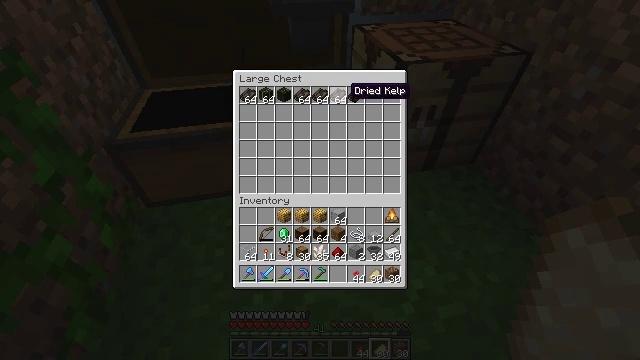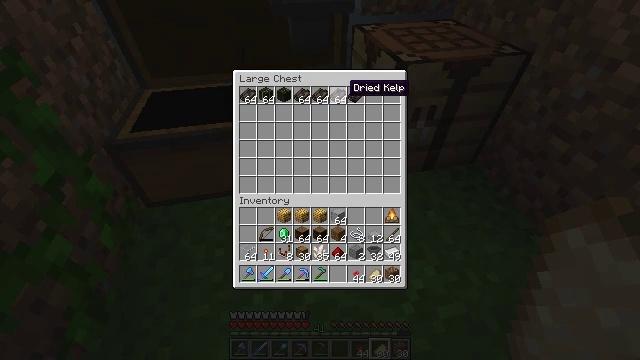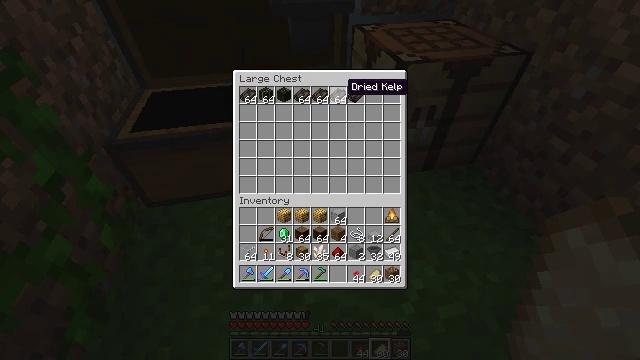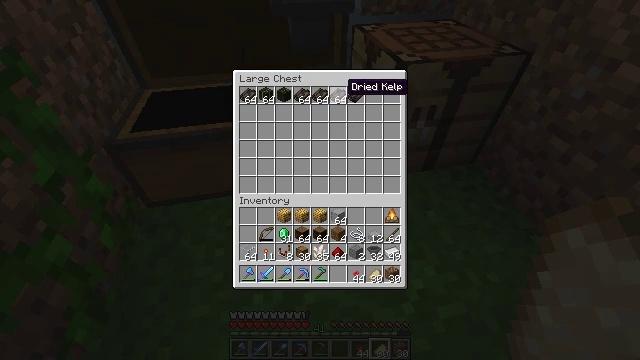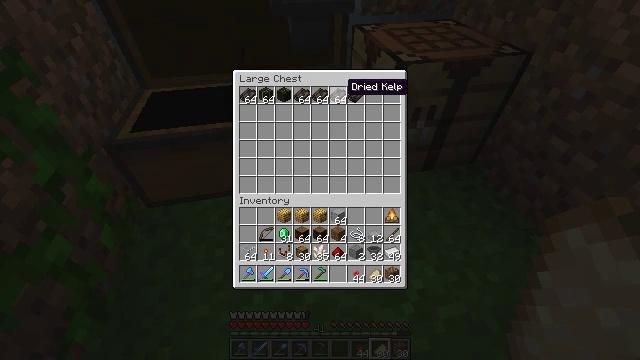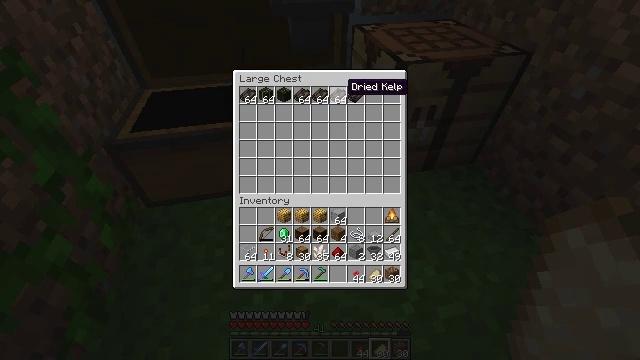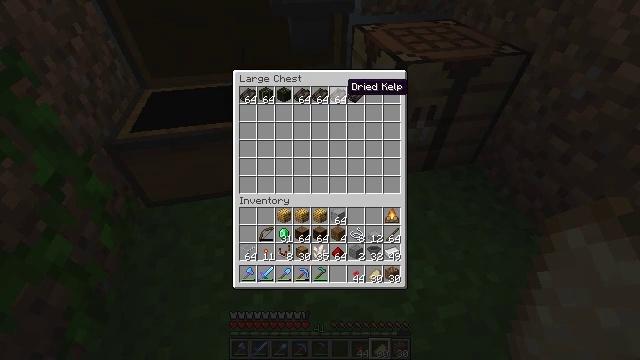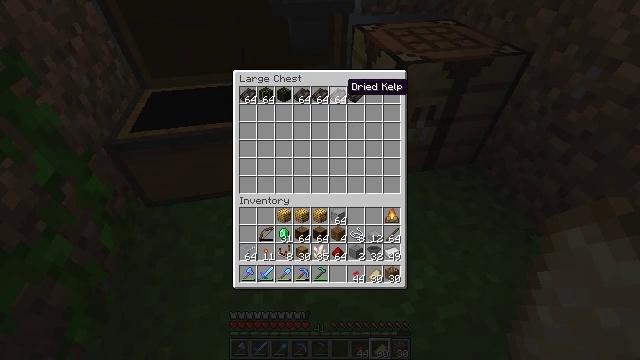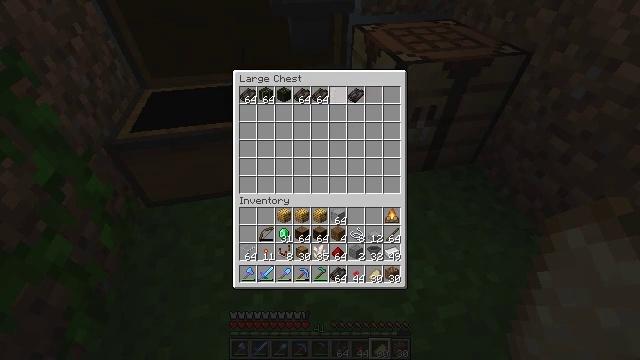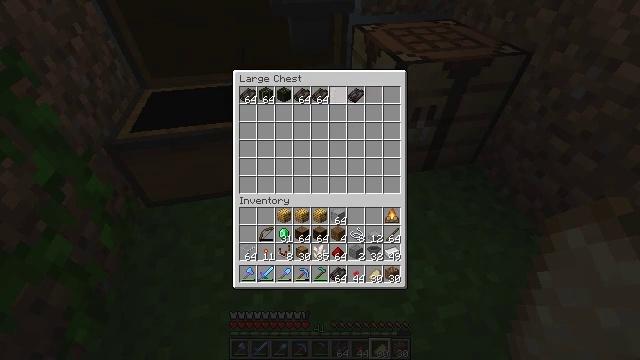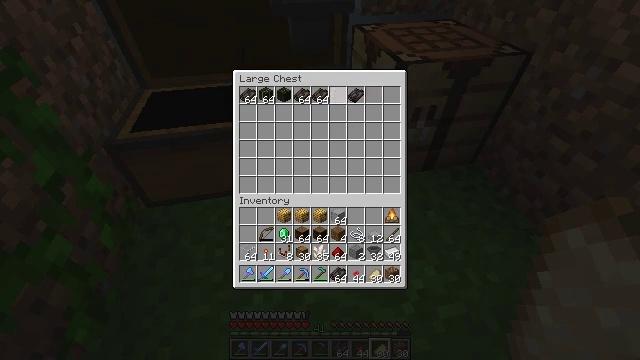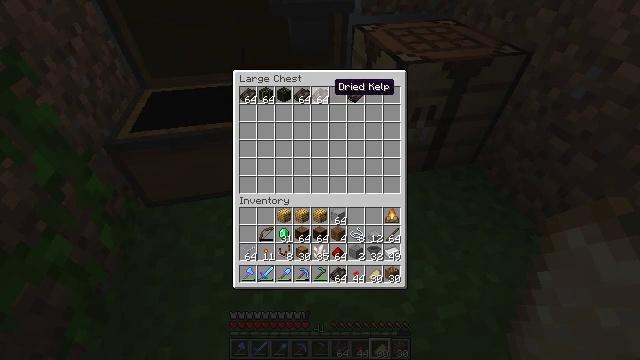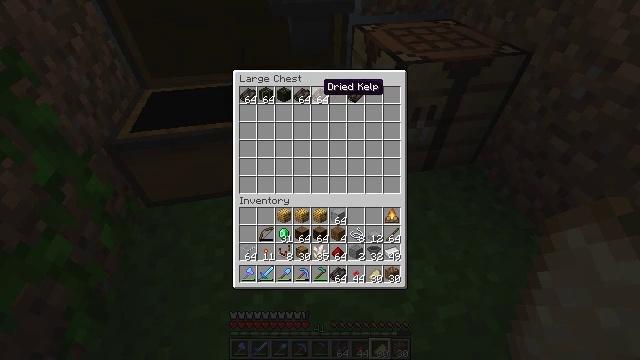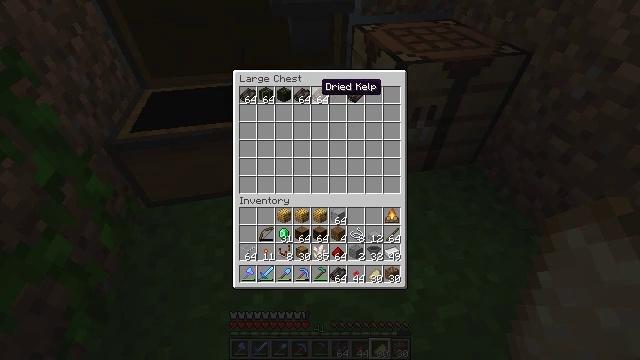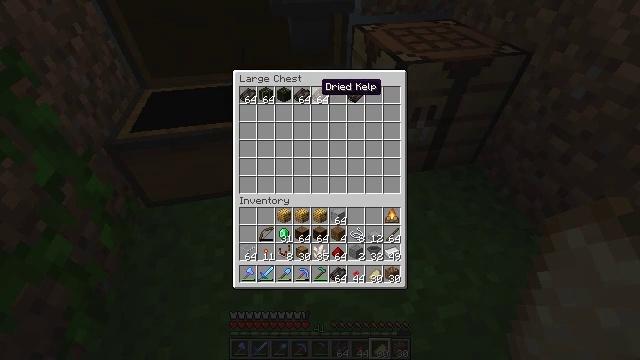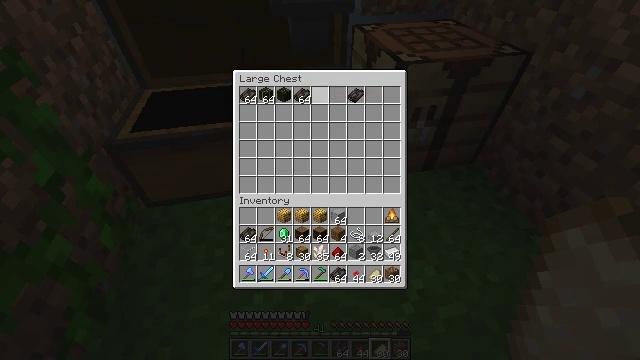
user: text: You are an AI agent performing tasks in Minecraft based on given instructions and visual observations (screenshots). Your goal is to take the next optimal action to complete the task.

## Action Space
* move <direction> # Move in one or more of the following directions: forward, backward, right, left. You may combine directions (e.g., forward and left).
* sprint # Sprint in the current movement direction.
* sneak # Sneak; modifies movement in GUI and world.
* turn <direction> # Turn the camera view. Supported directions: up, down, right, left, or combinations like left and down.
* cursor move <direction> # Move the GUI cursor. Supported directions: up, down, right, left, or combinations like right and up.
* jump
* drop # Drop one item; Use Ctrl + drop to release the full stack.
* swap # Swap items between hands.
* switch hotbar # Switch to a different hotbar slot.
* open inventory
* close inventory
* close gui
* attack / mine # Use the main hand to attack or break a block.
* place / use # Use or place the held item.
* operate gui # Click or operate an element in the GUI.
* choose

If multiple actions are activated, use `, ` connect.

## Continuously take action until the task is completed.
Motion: motion action
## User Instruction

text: Open the crafting table and craft a dried kelp block with kelp.
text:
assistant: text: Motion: sneak
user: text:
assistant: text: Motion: sneak
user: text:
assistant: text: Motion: sneak
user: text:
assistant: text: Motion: sneak
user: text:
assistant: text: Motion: sneak
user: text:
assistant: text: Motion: sneak
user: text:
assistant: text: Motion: sneak
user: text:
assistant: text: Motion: sneak, operate gui
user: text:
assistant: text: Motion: sneak, operate gui
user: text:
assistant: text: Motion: sneak, operate gui
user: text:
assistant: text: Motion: sneak, cursor move left
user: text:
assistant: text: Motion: sneak, cursor move left
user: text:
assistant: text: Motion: sneak
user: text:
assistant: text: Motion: sneak
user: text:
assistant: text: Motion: sneak, operate gui
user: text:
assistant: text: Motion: sneak, operate gui
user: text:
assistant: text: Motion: sneak, operate gui
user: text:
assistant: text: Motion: sneak
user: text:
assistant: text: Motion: sneak
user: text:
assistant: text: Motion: sneak
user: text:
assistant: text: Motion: sneak
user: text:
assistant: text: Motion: sneak, operate gui
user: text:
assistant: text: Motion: sneak, operate gui
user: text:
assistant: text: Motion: sneak, operate gui
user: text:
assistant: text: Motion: sneak, cursor move left
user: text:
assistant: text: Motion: sneak, cursor move left
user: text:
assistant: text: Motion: sneak, cursor move left
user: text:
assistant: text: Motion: sneak
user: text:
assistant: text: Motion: sneak
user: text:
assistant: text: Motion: sneak